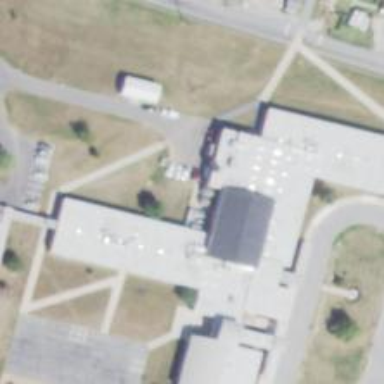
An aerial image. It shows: School.